Question: I have a table like this:
'''
Year Month Code Amount
---------------------------------------
2017 11 a 7368
2017 11 b 3542
2017 12 a 4552
2017 12 b 7541
2018 1 a 6352
2018 1 b 8376
2018 2 a 1287
2018 2 b 3625
'''
I make slicer base on Year and Month (ignore the Code), and I want to show SUM of Amount like this :
- 'Year 2017 and Month 12''Year 2018 and Month 1'
I have tried this one for testing with, but this not allowed:
'''
Last Month = CALCULATE(SUM(Table[Amount]); Table[Month] = SELECTEDVALUE(Table[Month]) - 1)
'''
How to do it right?
I want something like this

NB: I use direct query to SQL Server
Update: At this far, I added 'Last_Amount' column in SQL Server Table by sub-query, maybe you guys have a better way for my issue
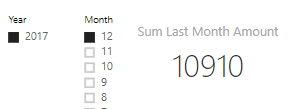
Answer: The filters in a 'CALCULATE' statement are only designed to take simple statements that don't have further calculations involved. There are a couple of possible remedies.
Use a variable to compute the previous month number before you use it in the 'CALCULATE' function.
'''
Last Month =
VAR PrevMonth = SELECTEDVALUE(Table[Month]) - 1
RETURN CALCULATE(SUM(Table[Amount]), Table[Month] = PrevMonth)
'''
Use a 'FILTER()' function. This is an iterator that allows more complex filtering.
'''
Last Month = CALCULATE(SUM(Table[Amount]),
FILTER(ALL(Table),
Table[Month] = SELECTEDVALUE(Table[Month]) - 1))
'''
---
Since you are using year and month, you need to have a special case for January.
'''
Last Month =
VAR MonthFilter = MOD(SELECTEDVALUE(Table[Month]) - 2, 12) + 1
VAR YearFilter = IF(PrevMonth = 12,
SELECTEDVALUE(Table[Year]) - 1,
SELECTEDVALUE(Table[Year]))
RETURN CALCULATE(SUM(Table[Amount]),
Table[Month] = MonthFilter,
Table[Year] = YearFilter)
'''